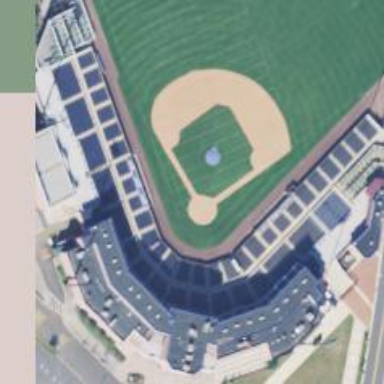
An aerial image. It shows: Baseball stadium.